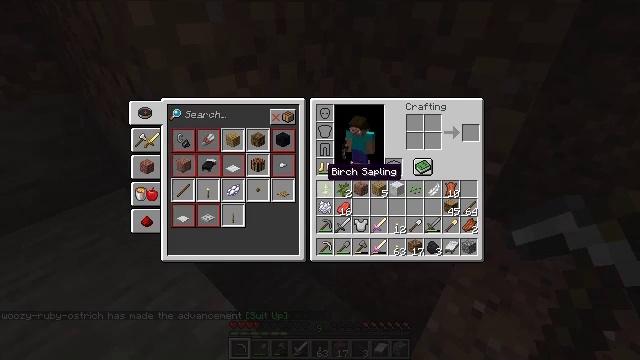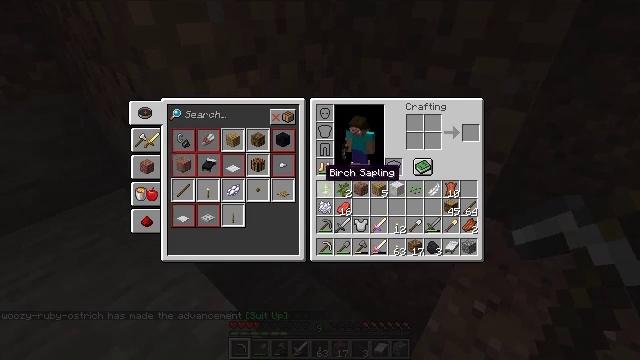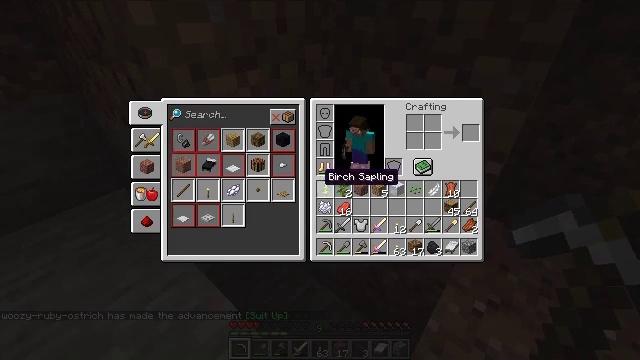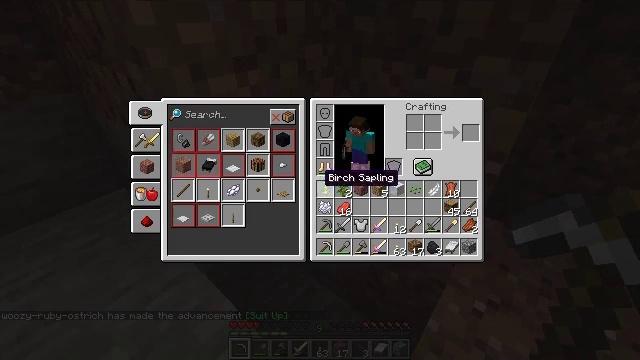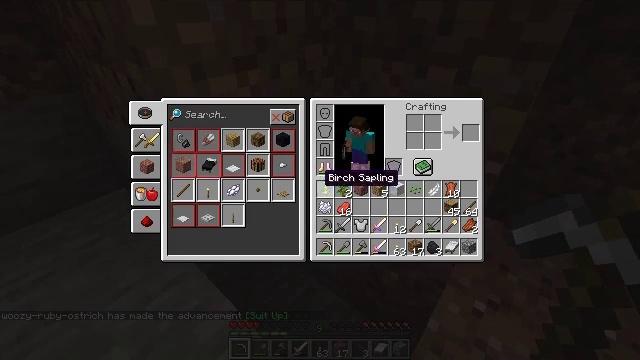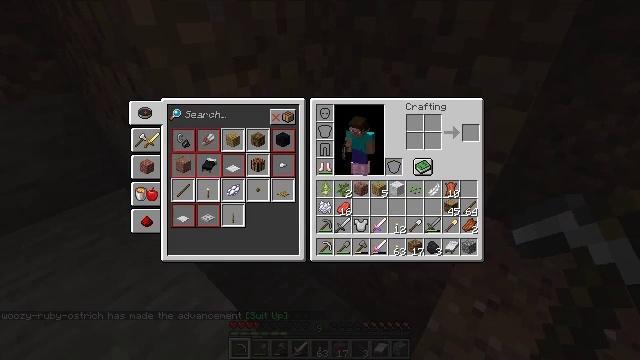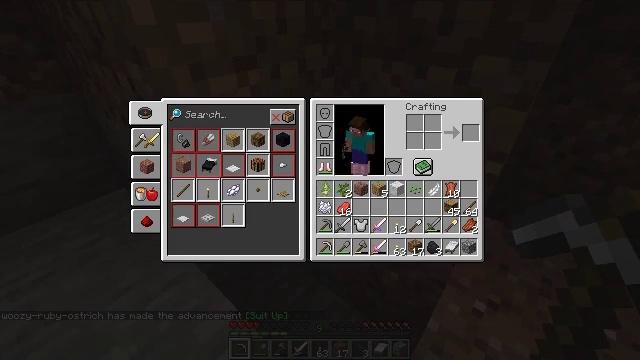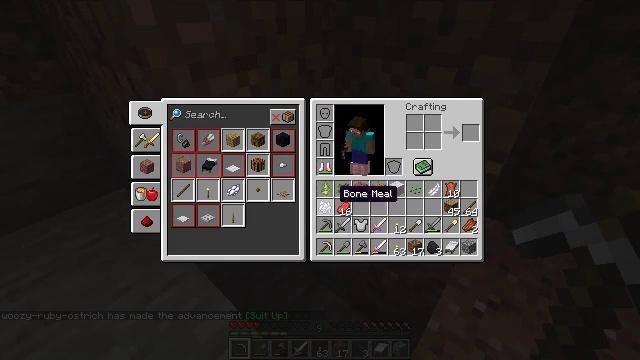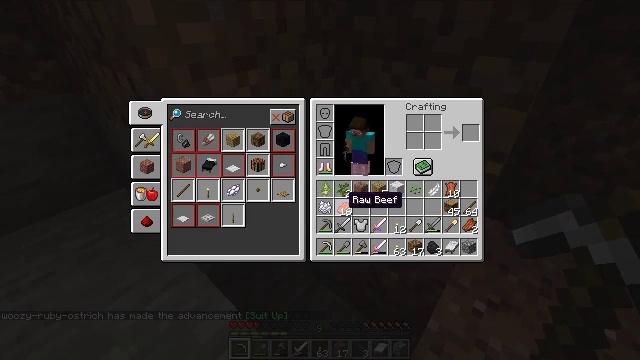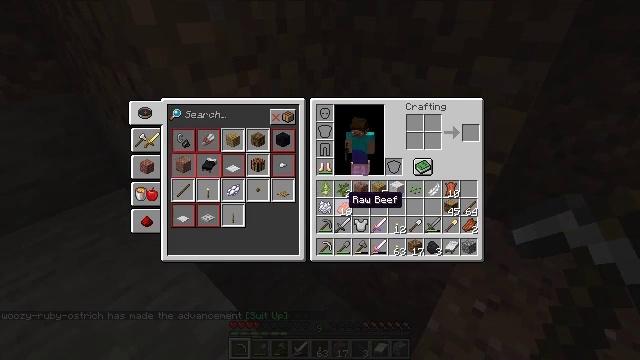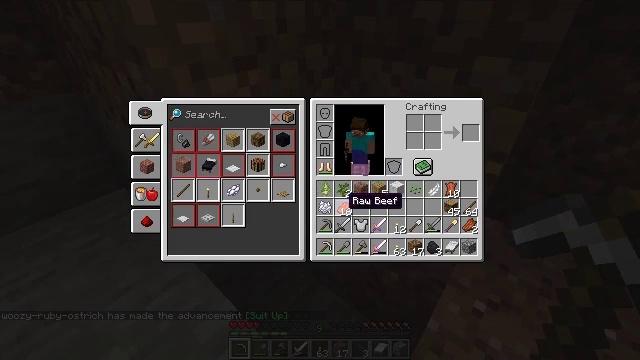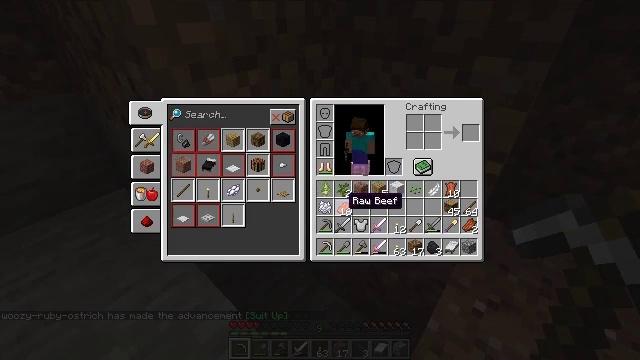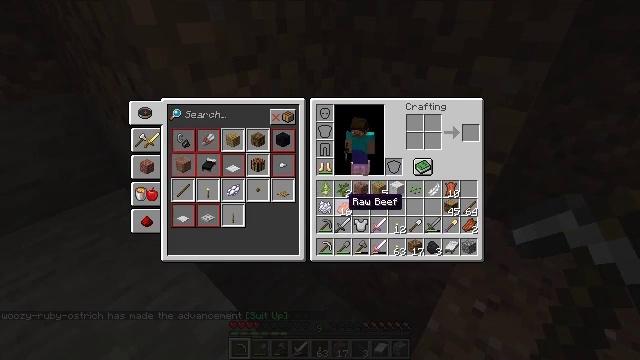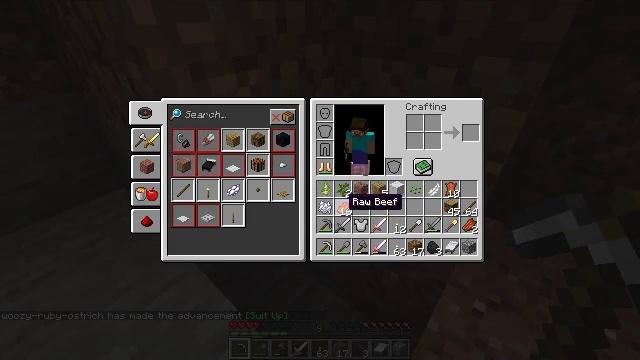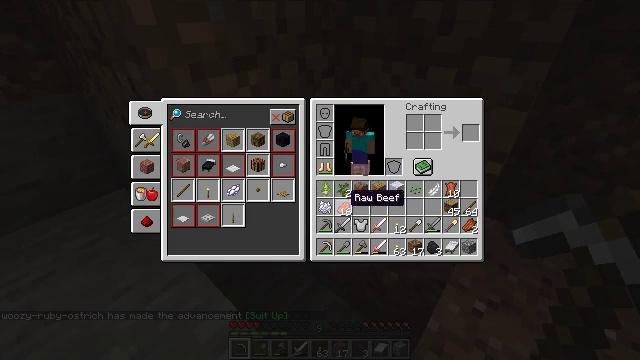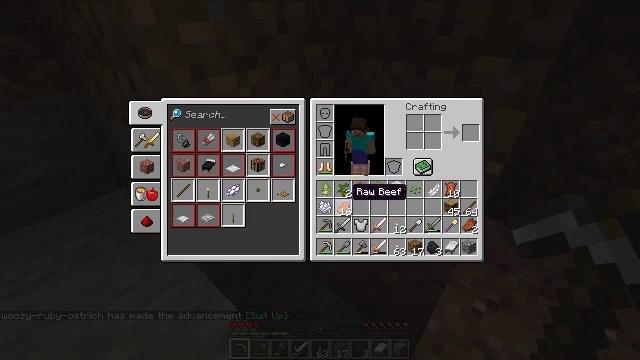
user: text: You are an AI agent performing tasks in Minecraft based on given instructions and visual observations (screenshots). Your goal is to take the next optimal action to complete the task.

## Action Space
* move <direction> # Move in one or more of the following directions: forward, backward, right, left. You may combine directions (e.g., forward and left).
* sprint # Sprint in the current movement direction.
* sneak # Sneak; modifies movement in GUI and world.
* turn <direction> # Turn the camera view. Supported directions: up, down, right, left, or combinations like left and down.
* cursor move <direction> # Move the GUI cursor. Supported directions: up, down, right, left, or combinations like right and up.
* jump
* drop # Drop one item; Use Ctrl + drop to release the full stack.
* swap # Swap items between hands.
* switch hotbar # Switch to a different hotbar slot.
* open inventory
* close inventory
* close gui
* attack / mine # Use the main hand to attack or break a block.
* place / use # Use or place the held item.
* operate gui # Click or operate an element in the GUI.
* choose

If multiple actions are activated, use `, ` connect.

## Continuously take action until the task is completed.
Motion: motion action
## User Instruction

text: Remove an oak sapling from the inventory.
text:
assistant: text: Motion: open inventory
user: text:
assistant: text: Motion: no_op
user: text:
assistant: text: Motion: no_op
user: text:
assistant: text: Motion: no_op
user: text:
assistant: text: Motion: no_op
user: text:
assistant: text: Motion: no_op
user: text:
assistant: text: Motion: cursor move right and down
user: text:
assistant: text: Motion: cursor move right
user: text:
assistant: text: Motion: no_op
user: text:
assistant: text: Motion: no_op
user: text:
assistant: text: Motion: no_op
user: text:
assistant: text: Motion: no_op
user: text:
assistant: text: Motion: no_op
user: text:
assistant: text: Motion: no_op
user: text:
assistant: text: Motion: no_op
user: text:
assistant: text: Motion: no_op
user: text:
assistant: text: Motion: no_op
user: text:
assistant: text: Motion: no_op
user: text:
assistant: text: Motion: operate gui
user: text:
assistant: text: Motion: cursor move right, operate gui
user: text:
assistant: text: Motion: cursor move right and up
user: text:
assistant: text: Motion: cursor move right and up
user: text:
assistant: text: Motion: cursor move right and up
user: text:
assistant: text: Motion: operate gui
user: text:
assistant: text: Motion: operate gui
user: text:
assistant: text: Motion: cursor move left
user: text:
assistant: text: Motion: cursor move left and down
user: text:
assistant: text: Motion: cursor move left and down
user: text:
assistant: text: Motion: cursor move left and down
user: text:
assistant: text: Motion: cursor move left